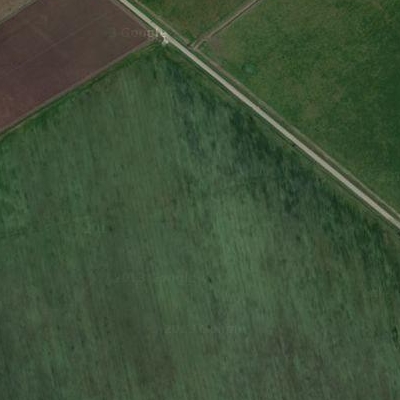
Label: Field